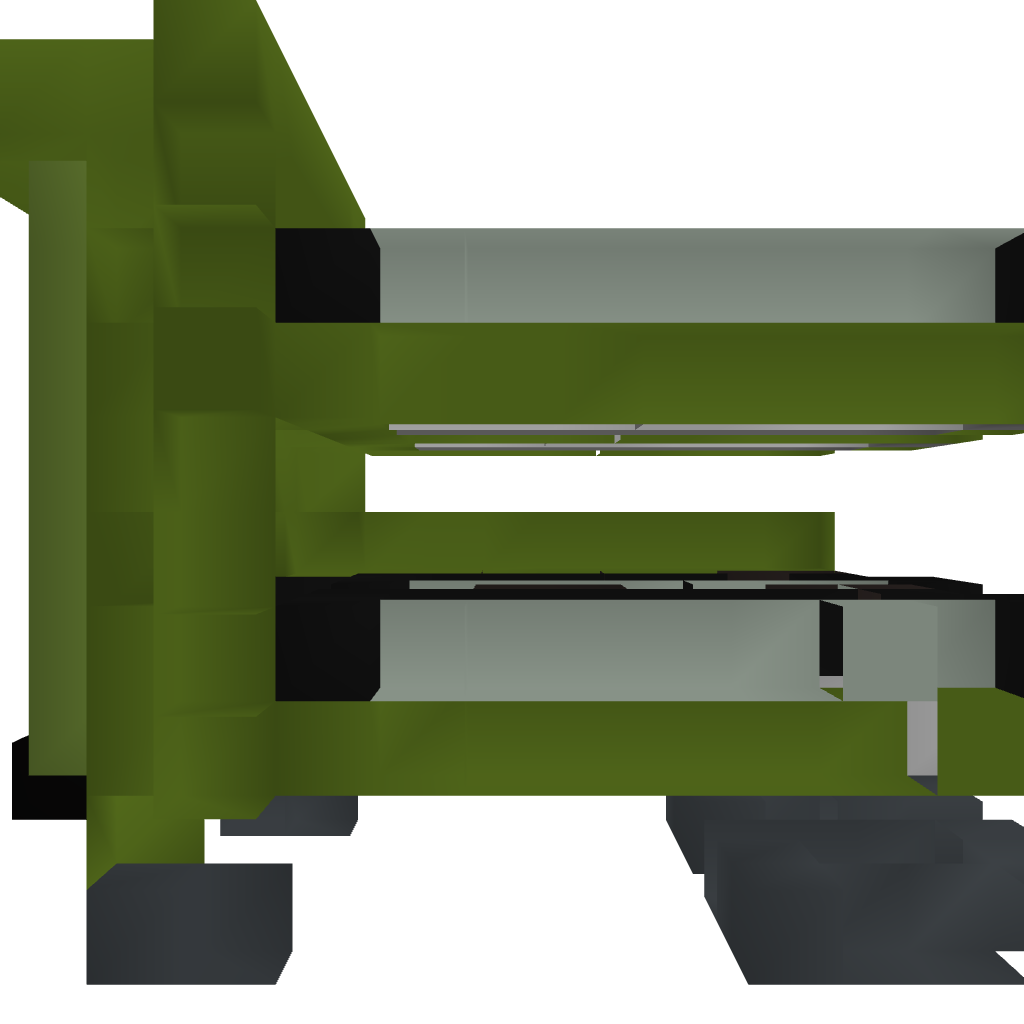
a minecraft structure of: multi tnt cannon(low range)